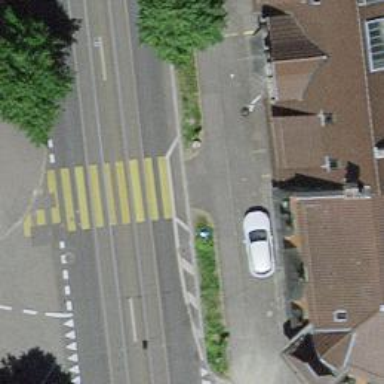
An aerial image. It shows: Kerb serving as barrier.